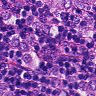
Metastatic tissue present: yes